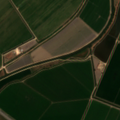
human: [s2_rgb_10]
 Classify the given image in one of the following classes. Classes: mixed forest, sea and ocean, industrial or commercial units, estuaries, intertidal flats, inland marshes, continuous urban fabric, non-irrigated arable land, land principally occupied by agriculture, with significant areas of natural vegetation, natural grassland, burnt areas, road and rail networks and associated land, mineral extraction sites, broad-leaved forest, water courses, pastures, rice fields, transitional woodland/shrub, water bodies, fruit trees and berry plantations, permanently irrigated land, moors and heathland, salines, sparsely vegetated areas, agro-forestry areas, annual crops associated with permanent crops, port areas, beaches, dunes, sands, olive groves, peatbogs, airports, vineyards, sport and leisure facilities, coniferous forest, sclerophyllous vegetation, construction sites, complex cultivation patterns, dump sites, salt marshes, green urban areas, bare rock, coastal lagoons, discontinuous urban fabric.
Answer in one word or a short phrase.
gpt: permanently irrigated land, rice fields